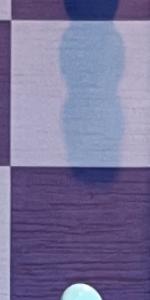
Label: Empty